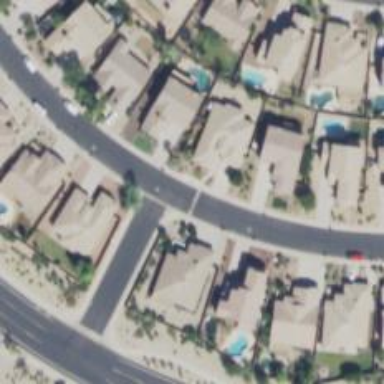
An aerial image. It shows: Smooth asphalt road in residential area.